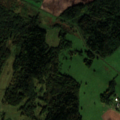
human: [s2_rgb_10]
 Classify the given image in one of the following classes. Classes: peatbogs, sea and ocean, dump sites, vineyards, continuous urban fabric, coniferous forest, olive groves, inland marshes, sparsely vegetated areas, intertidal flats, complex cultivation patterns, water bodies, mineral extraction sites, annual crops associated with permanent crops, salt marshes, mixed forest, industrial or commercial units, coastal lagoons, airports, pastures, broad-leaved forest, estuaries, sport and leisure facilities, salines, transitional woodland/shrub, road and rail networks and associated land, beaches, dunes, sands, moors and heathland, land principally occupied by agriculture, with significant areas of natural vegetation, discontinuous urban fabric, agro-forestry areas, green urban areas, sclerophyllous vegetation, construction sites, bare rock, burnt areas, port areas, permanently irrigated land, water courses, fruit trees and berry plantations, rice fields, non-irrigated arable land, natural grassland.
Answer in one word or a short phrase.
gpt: pastures, land principally occupied by agriculture, with significant areas of natural vegetation, broad-leaved forest, mixed forest